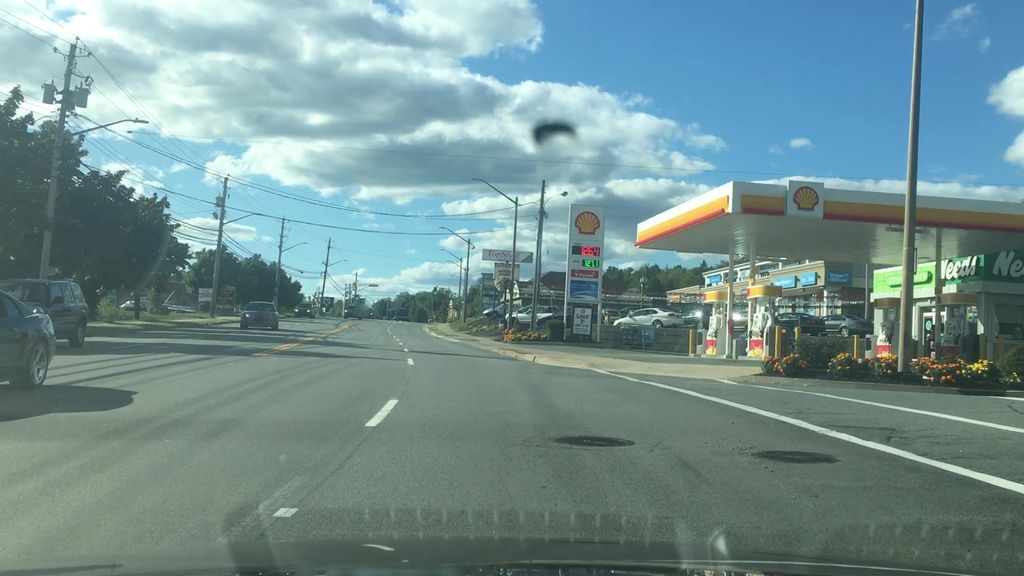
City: halifax